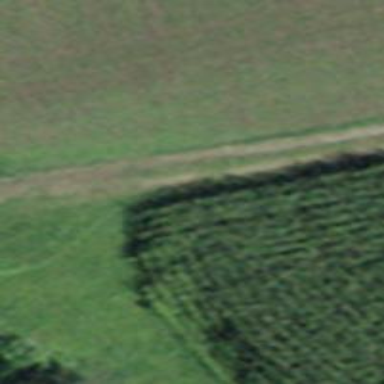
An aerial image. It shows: Track with grade 3 surface.